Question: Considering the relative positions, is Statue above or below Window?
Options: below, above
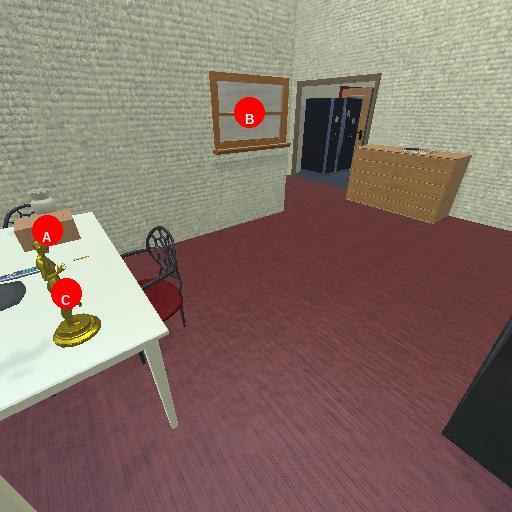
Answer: below